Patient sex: F
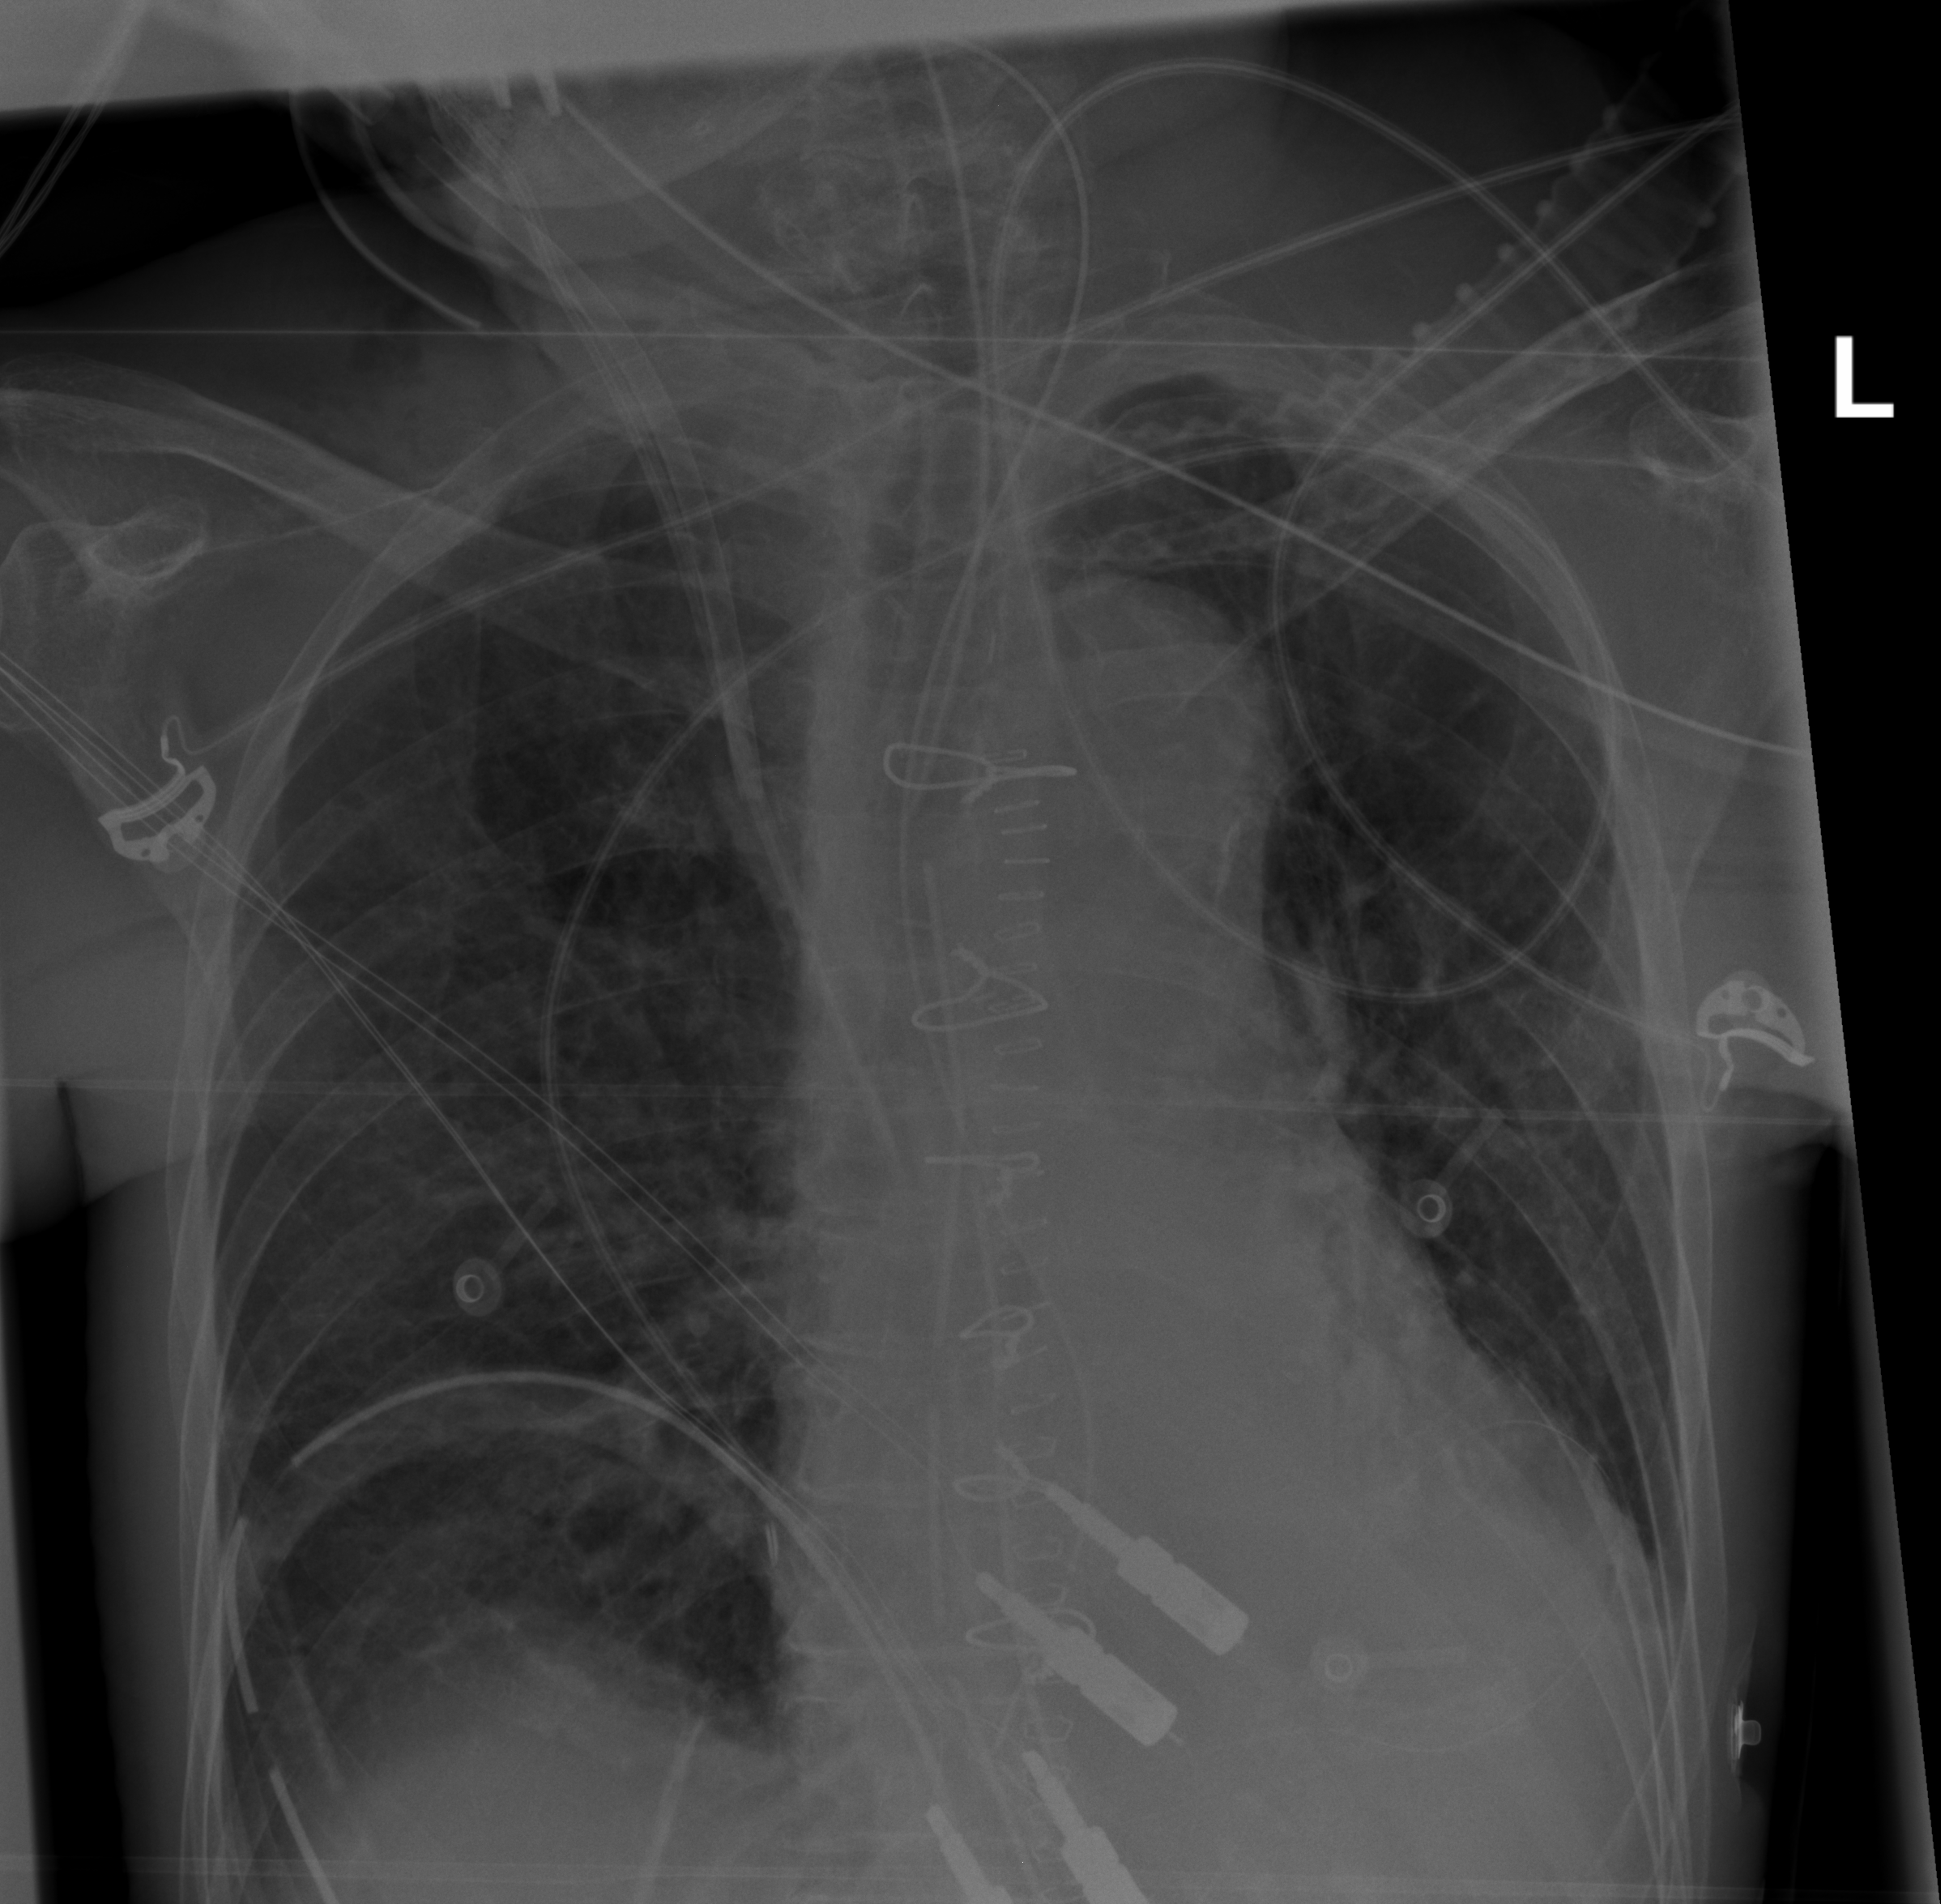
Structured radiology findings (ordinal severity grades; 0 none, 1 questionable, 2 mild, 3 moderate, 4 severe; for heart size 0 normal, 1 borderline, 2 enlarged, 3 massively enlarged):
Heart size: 1
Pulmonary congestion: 0
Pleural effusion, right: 0
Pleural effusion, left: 2
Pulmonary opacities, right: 0
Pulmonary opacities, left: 0
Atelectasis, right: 0
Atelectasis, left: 2